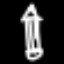
Label: pencil